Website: apple-inc
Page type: customer-info-address
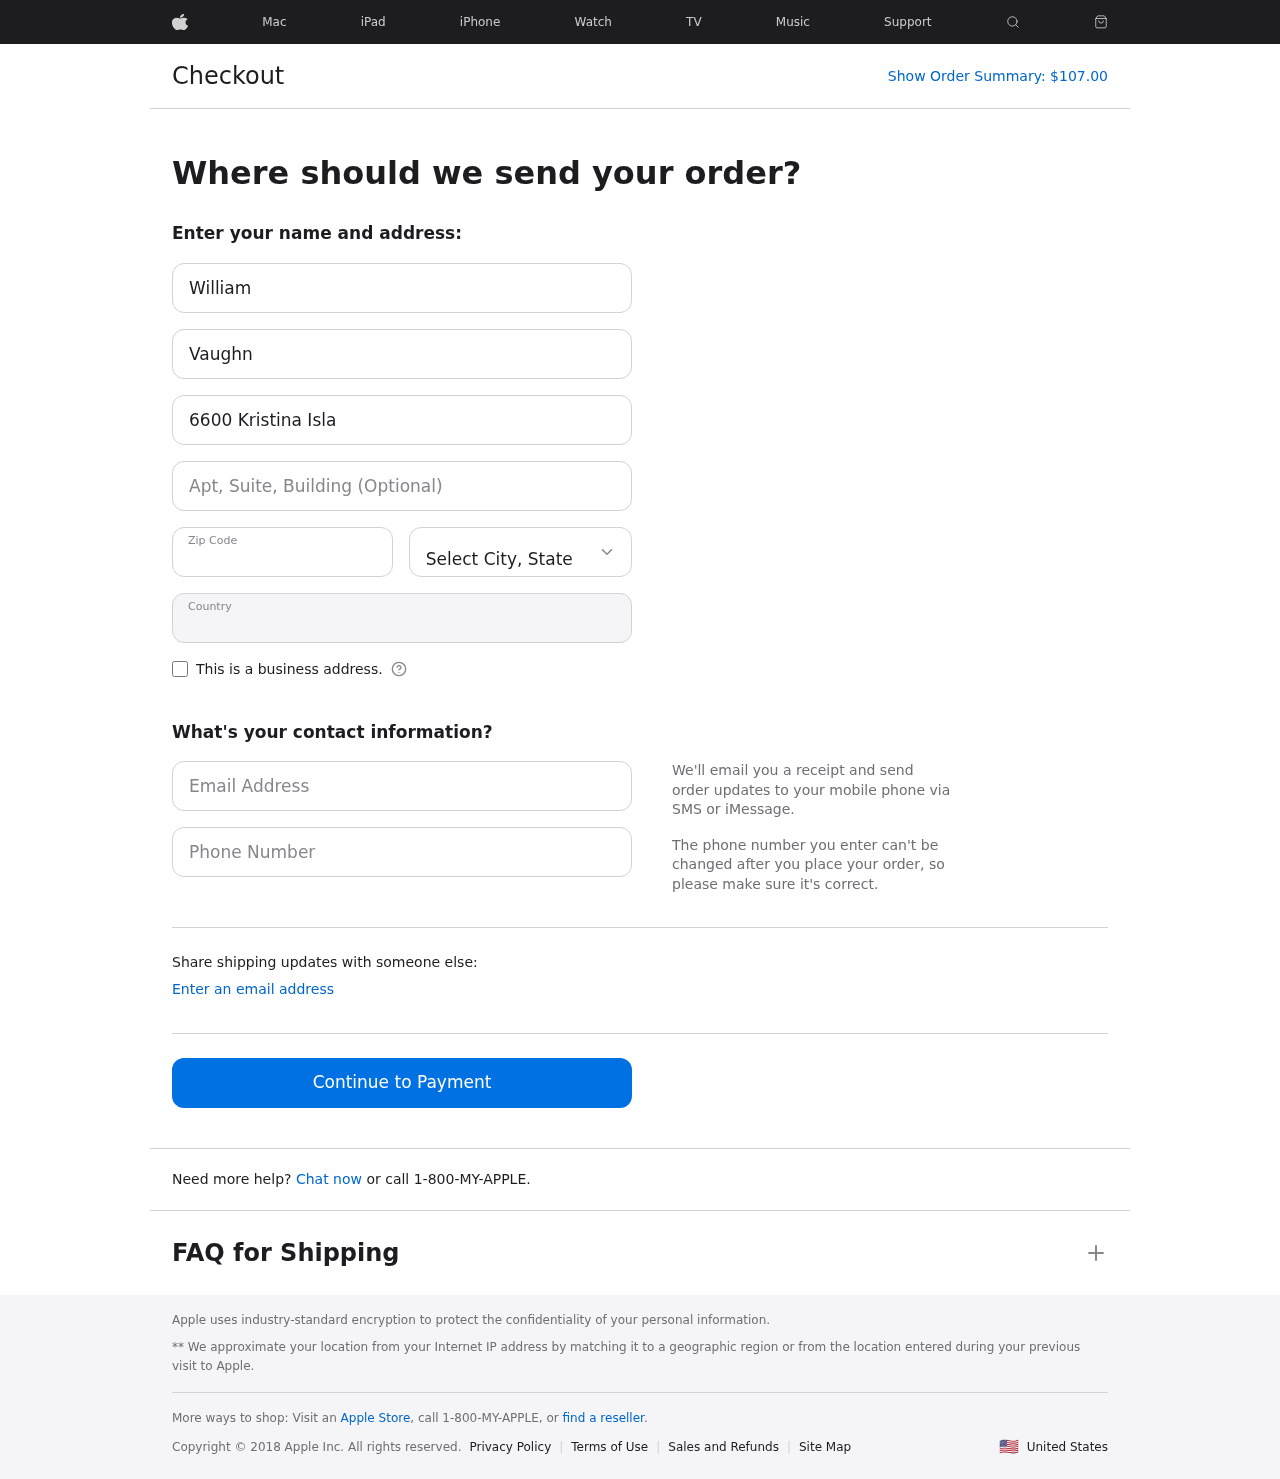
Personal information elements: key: PII_CITY_STATE
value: Marcside, CA
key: PII_COUNTRY
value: United States
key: PII_EMAIL
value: williamvaughn@gmail.com
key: PII_FIRSTNAME
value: William
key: PII_LASTNAME
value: Vaughn
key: PII_PHONE
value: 8089766072
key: PII_POSTCODE
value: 24673
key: PII_STREET
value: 6600 Kristina Island Suite 692
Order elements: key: ORDER_TOTAL
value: $107.00